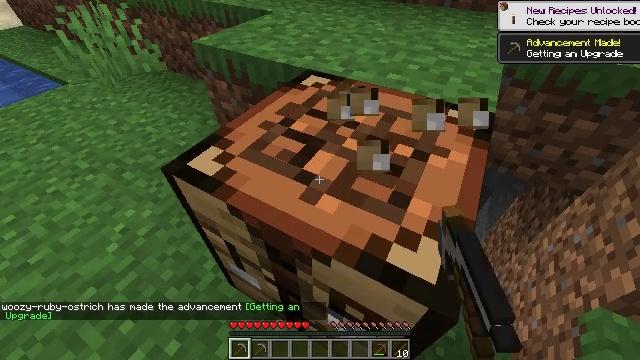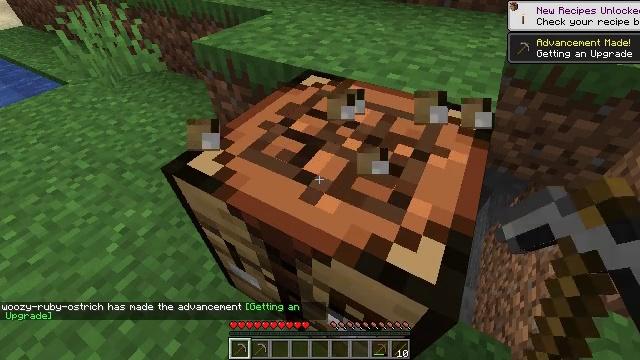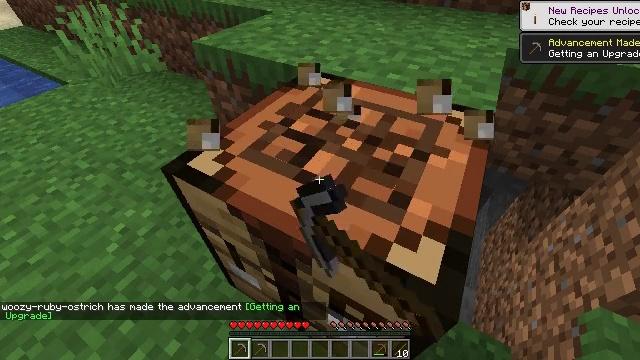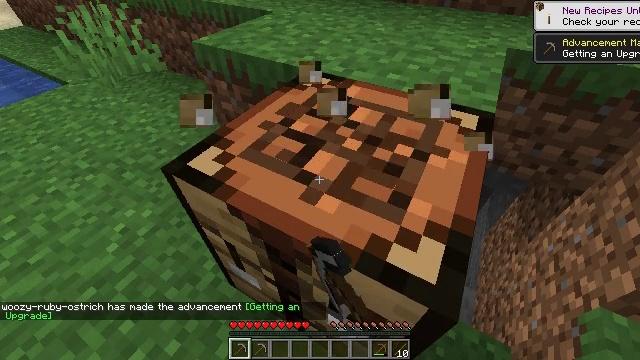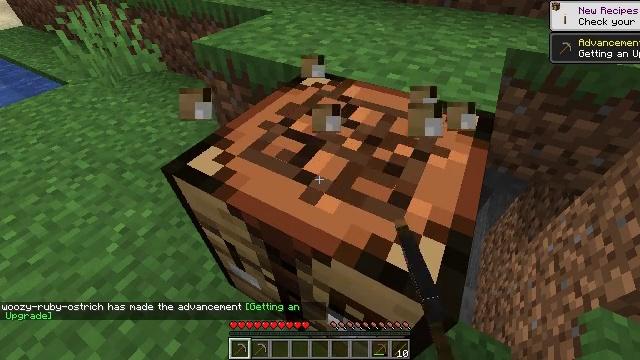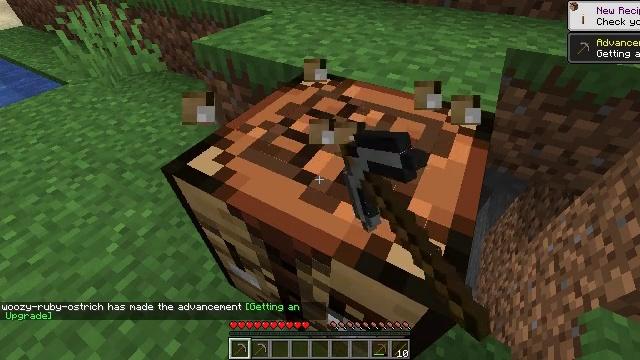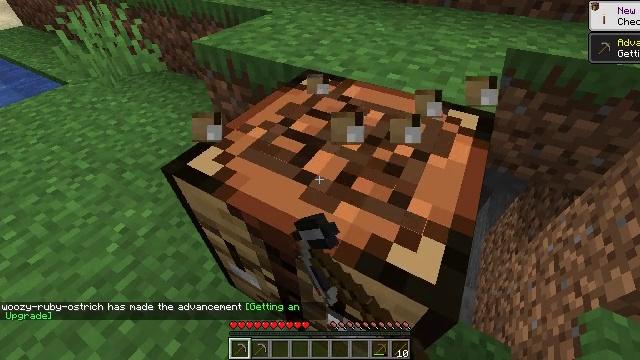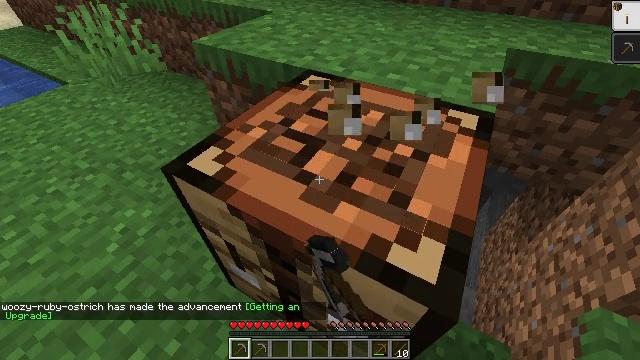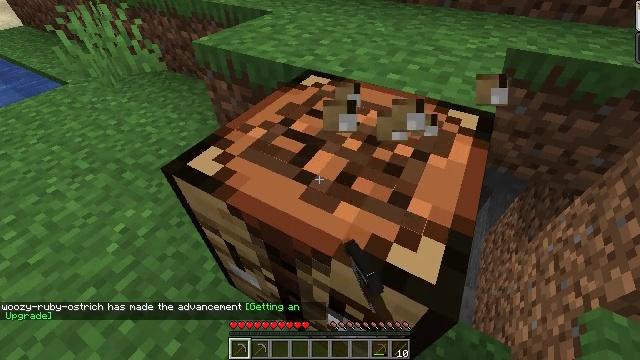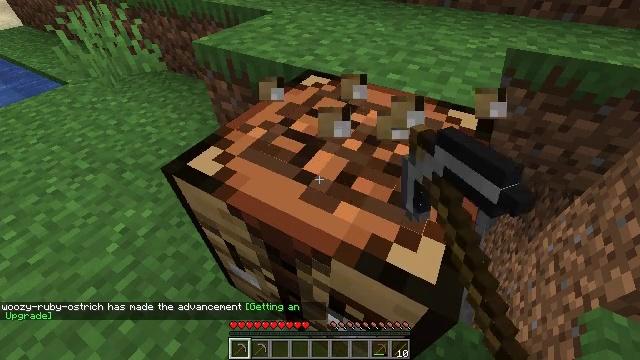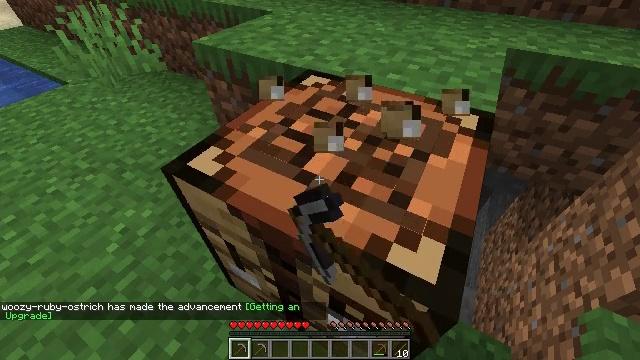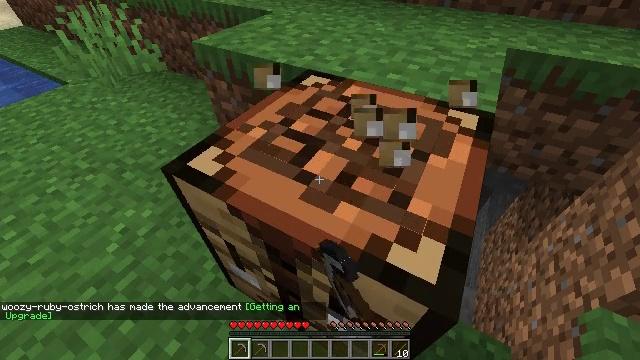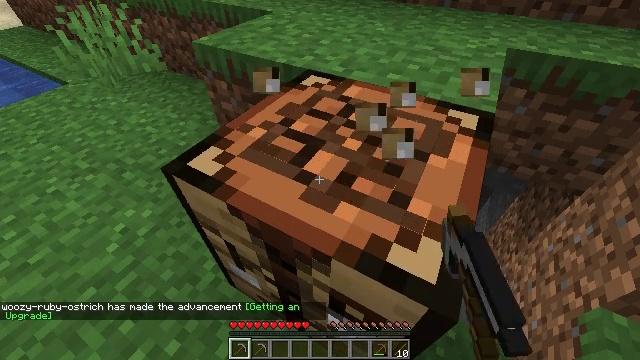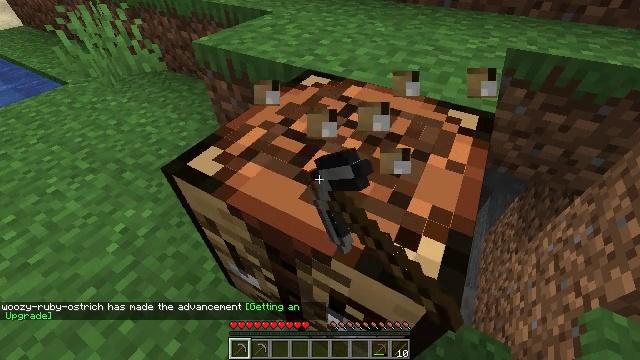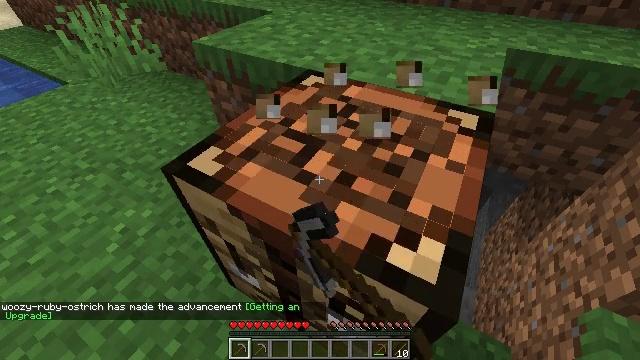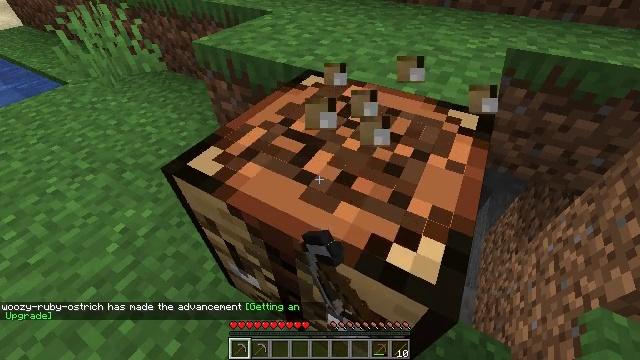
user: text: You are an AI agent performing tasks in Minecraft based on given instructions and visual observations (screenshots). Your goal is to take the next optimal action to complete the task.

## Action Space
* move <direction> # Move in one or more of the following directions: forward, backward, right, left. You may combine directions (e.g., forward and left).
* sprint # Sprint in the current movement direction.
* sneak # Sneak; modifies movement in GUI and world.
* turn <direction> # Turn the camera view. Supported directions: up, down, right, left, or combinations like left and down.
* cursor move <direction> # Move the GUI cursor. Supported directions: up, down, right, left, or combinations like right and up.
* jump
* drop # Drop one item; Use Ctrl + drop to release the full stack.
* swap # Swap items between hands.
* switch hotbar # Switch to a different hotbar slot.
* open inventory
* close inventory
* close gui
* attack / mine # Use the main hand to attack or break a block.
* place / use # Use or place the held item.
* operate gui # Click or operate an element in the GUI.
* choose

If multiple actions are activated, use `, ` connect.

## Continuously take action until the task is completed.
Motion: motion action
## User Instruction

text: Put back the crafting table.
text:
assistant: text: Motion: attack / mine
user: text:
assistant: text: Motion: attack / mine
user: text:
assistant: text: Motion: attack / mine
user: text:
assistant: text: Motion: attack / mine
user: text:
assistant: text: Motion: attack / mine
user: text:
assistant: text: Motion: attack / mine
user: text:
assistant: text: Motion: attack / mine
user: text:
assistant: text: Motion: attack / mine
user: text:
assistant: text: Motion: attack / mine
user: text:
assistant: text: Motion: attack / mine
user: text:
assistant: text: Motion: attack / mine
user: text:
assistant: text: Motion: attack / mine
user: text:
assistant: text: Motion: attack / mine
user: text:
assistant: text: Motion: attack / mine
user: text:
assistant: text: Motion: attack / mine
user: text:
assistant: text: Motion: attack / mine
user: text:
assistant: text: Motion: attack / mine
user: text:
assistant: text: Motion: attack / mine
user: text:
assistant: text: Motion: attack / mine
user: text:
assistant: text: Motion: attack / mine
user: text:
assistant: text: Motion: attack / mine
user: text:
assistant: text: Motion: attack / mine
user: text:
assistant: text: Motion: attack / mine
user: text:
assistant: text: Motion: attack / mine
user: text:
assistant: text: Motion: attack / mine
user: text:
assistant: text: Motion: attack / mine
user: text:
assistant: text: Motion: attack / mine
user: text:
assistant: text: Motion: attack / mine
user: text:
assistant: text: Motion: attack / mine
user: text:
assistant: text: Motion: attack / mine